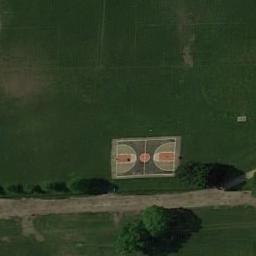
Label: basketball_court